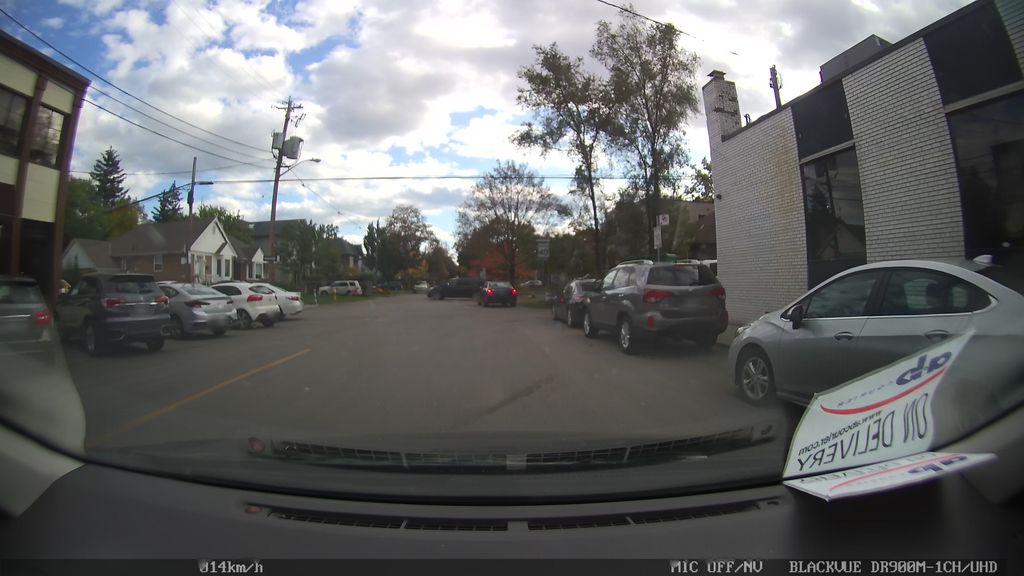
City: toronto